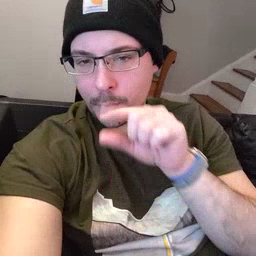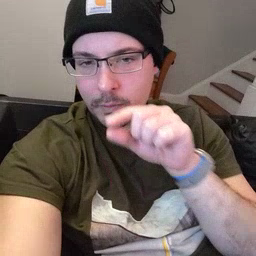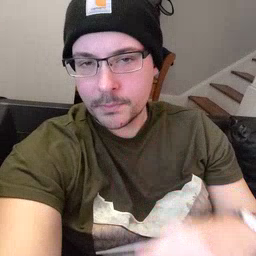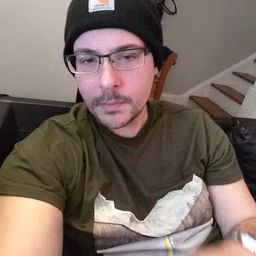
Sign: bird